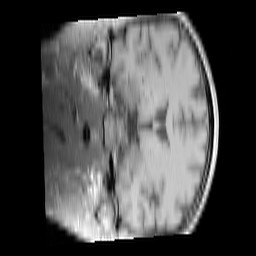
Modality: T1w
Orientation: coronal
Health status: ill
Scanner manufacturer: siemens
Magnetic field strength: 3 T
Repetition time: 0.4 s
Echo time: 0.00272 s